Aerial crown-view tile of a tropical tree (Barro Colorado Island, Panama), acquired 20250715:
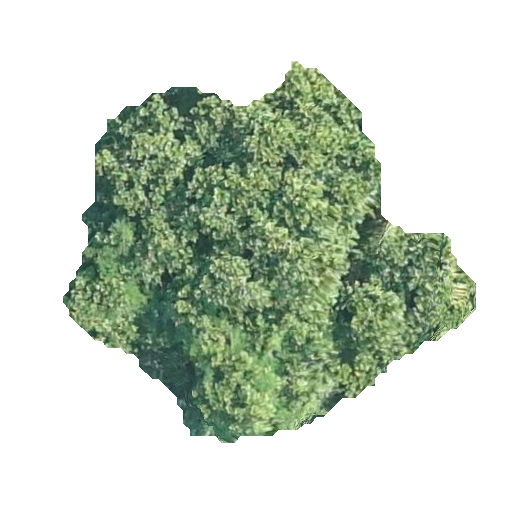
Species: Anacardium excelsum
GBIF accepted scientific name: Anacardium excelsum
Crown area: 145.786 m²